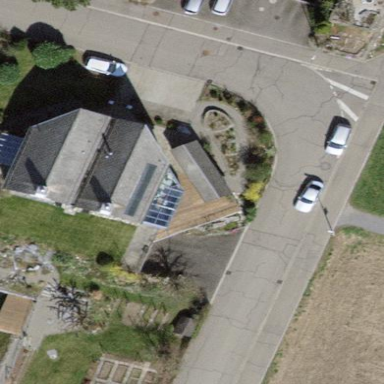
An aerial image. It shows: Semi-detached house.